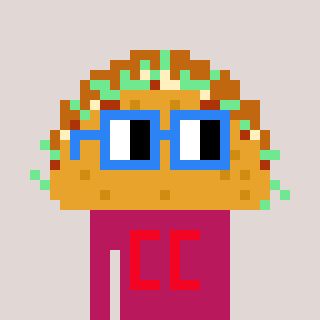
a pixel art character with square blue glasses, a taco-shaped head and a darkpink-colored body on a warm background